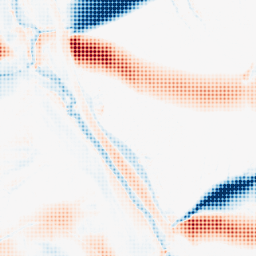
Category: morphological
Decomposition family: morphological_ellipse
Decomposition parameters: operation: average
width: 50
height: 10
Upsampling method: sinc_blackman
Upsampling parameters: scale: 8
kernel_size: 8
Upsampling scale: 8